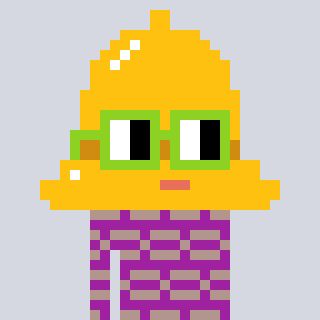
a pixel art character with square light green glasses, a bell-shaped head and a magenta-colored body on a cool background